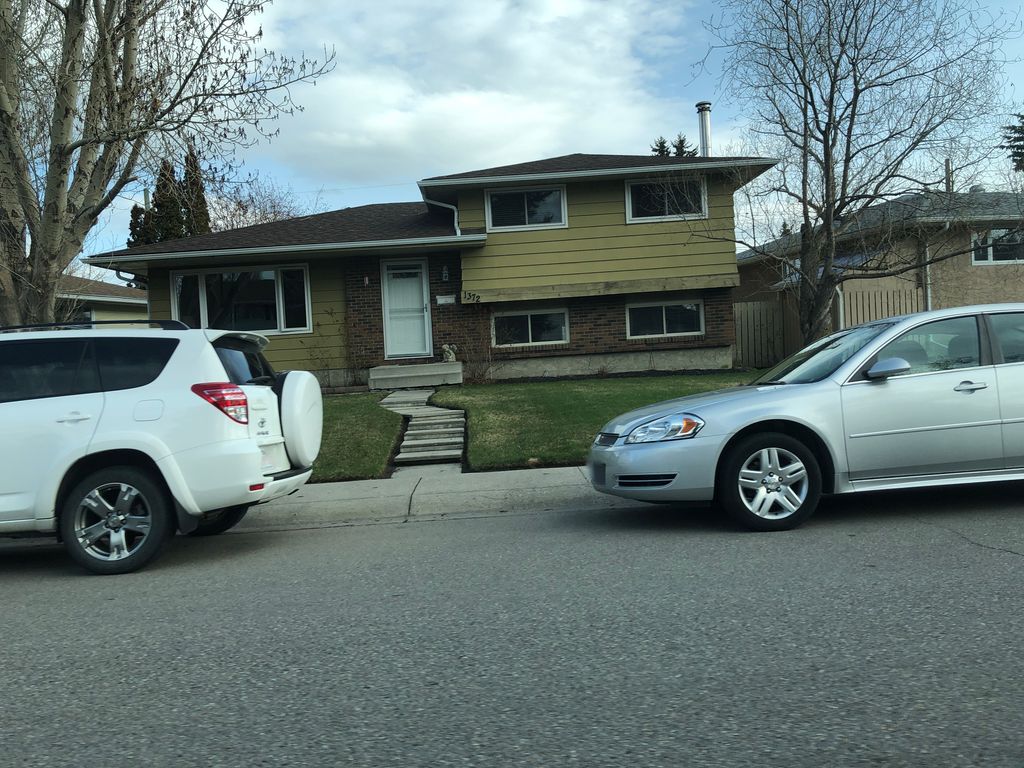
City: calgary